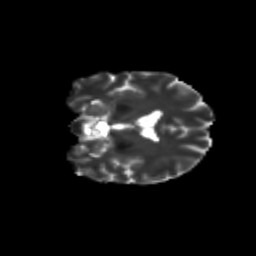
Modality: T2w
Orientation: coronal
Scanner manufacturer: siemens
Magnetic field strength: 3 T
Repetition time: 9.2 s
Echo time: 0.084 s